Interaction volume radius: 10 \u00c5
Interaction volume height: 20 \u00c5
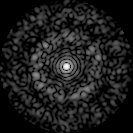
Disorder parameter: 0.8442